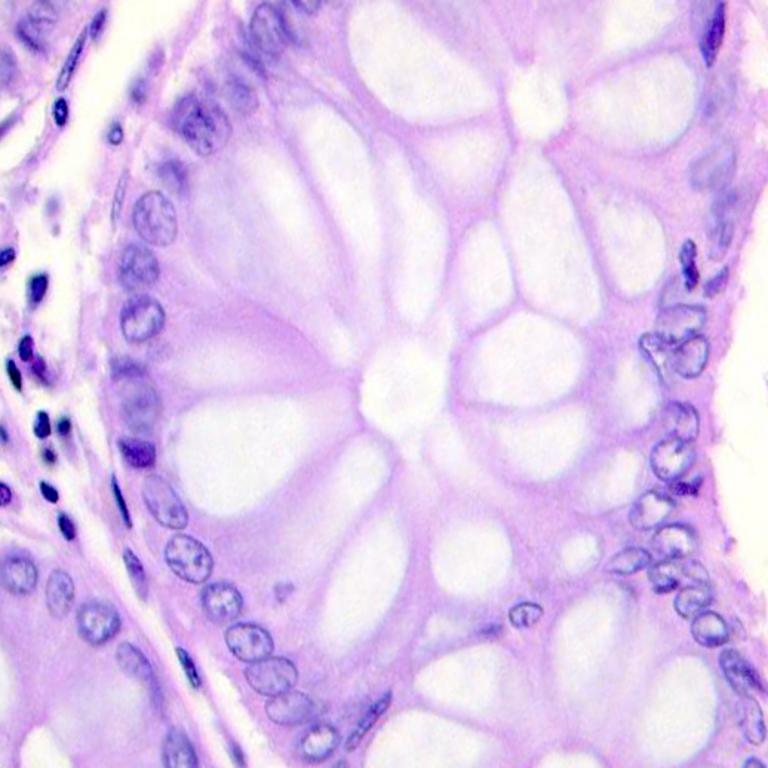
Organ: colon
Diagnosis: benign